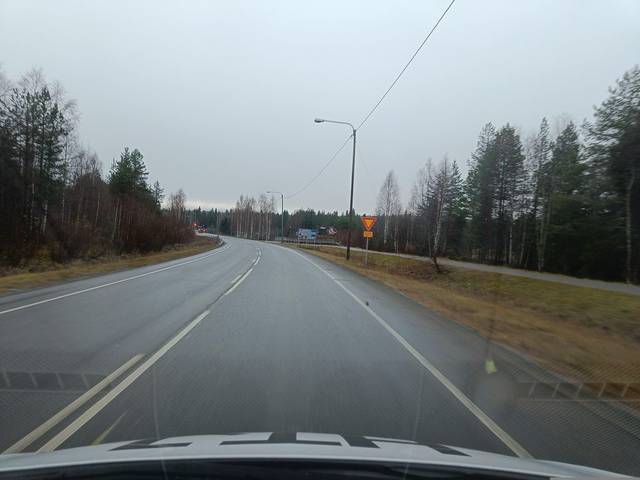
Region: Finland
Coordinates: 66.545, 25.82